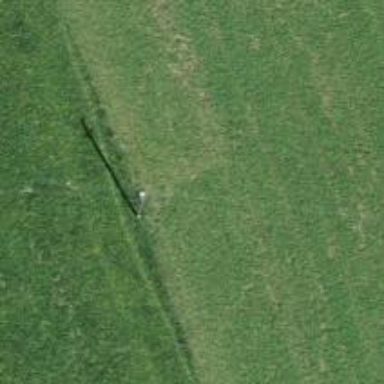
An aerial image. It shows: Power pole.